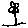
Label: flower